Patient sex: F
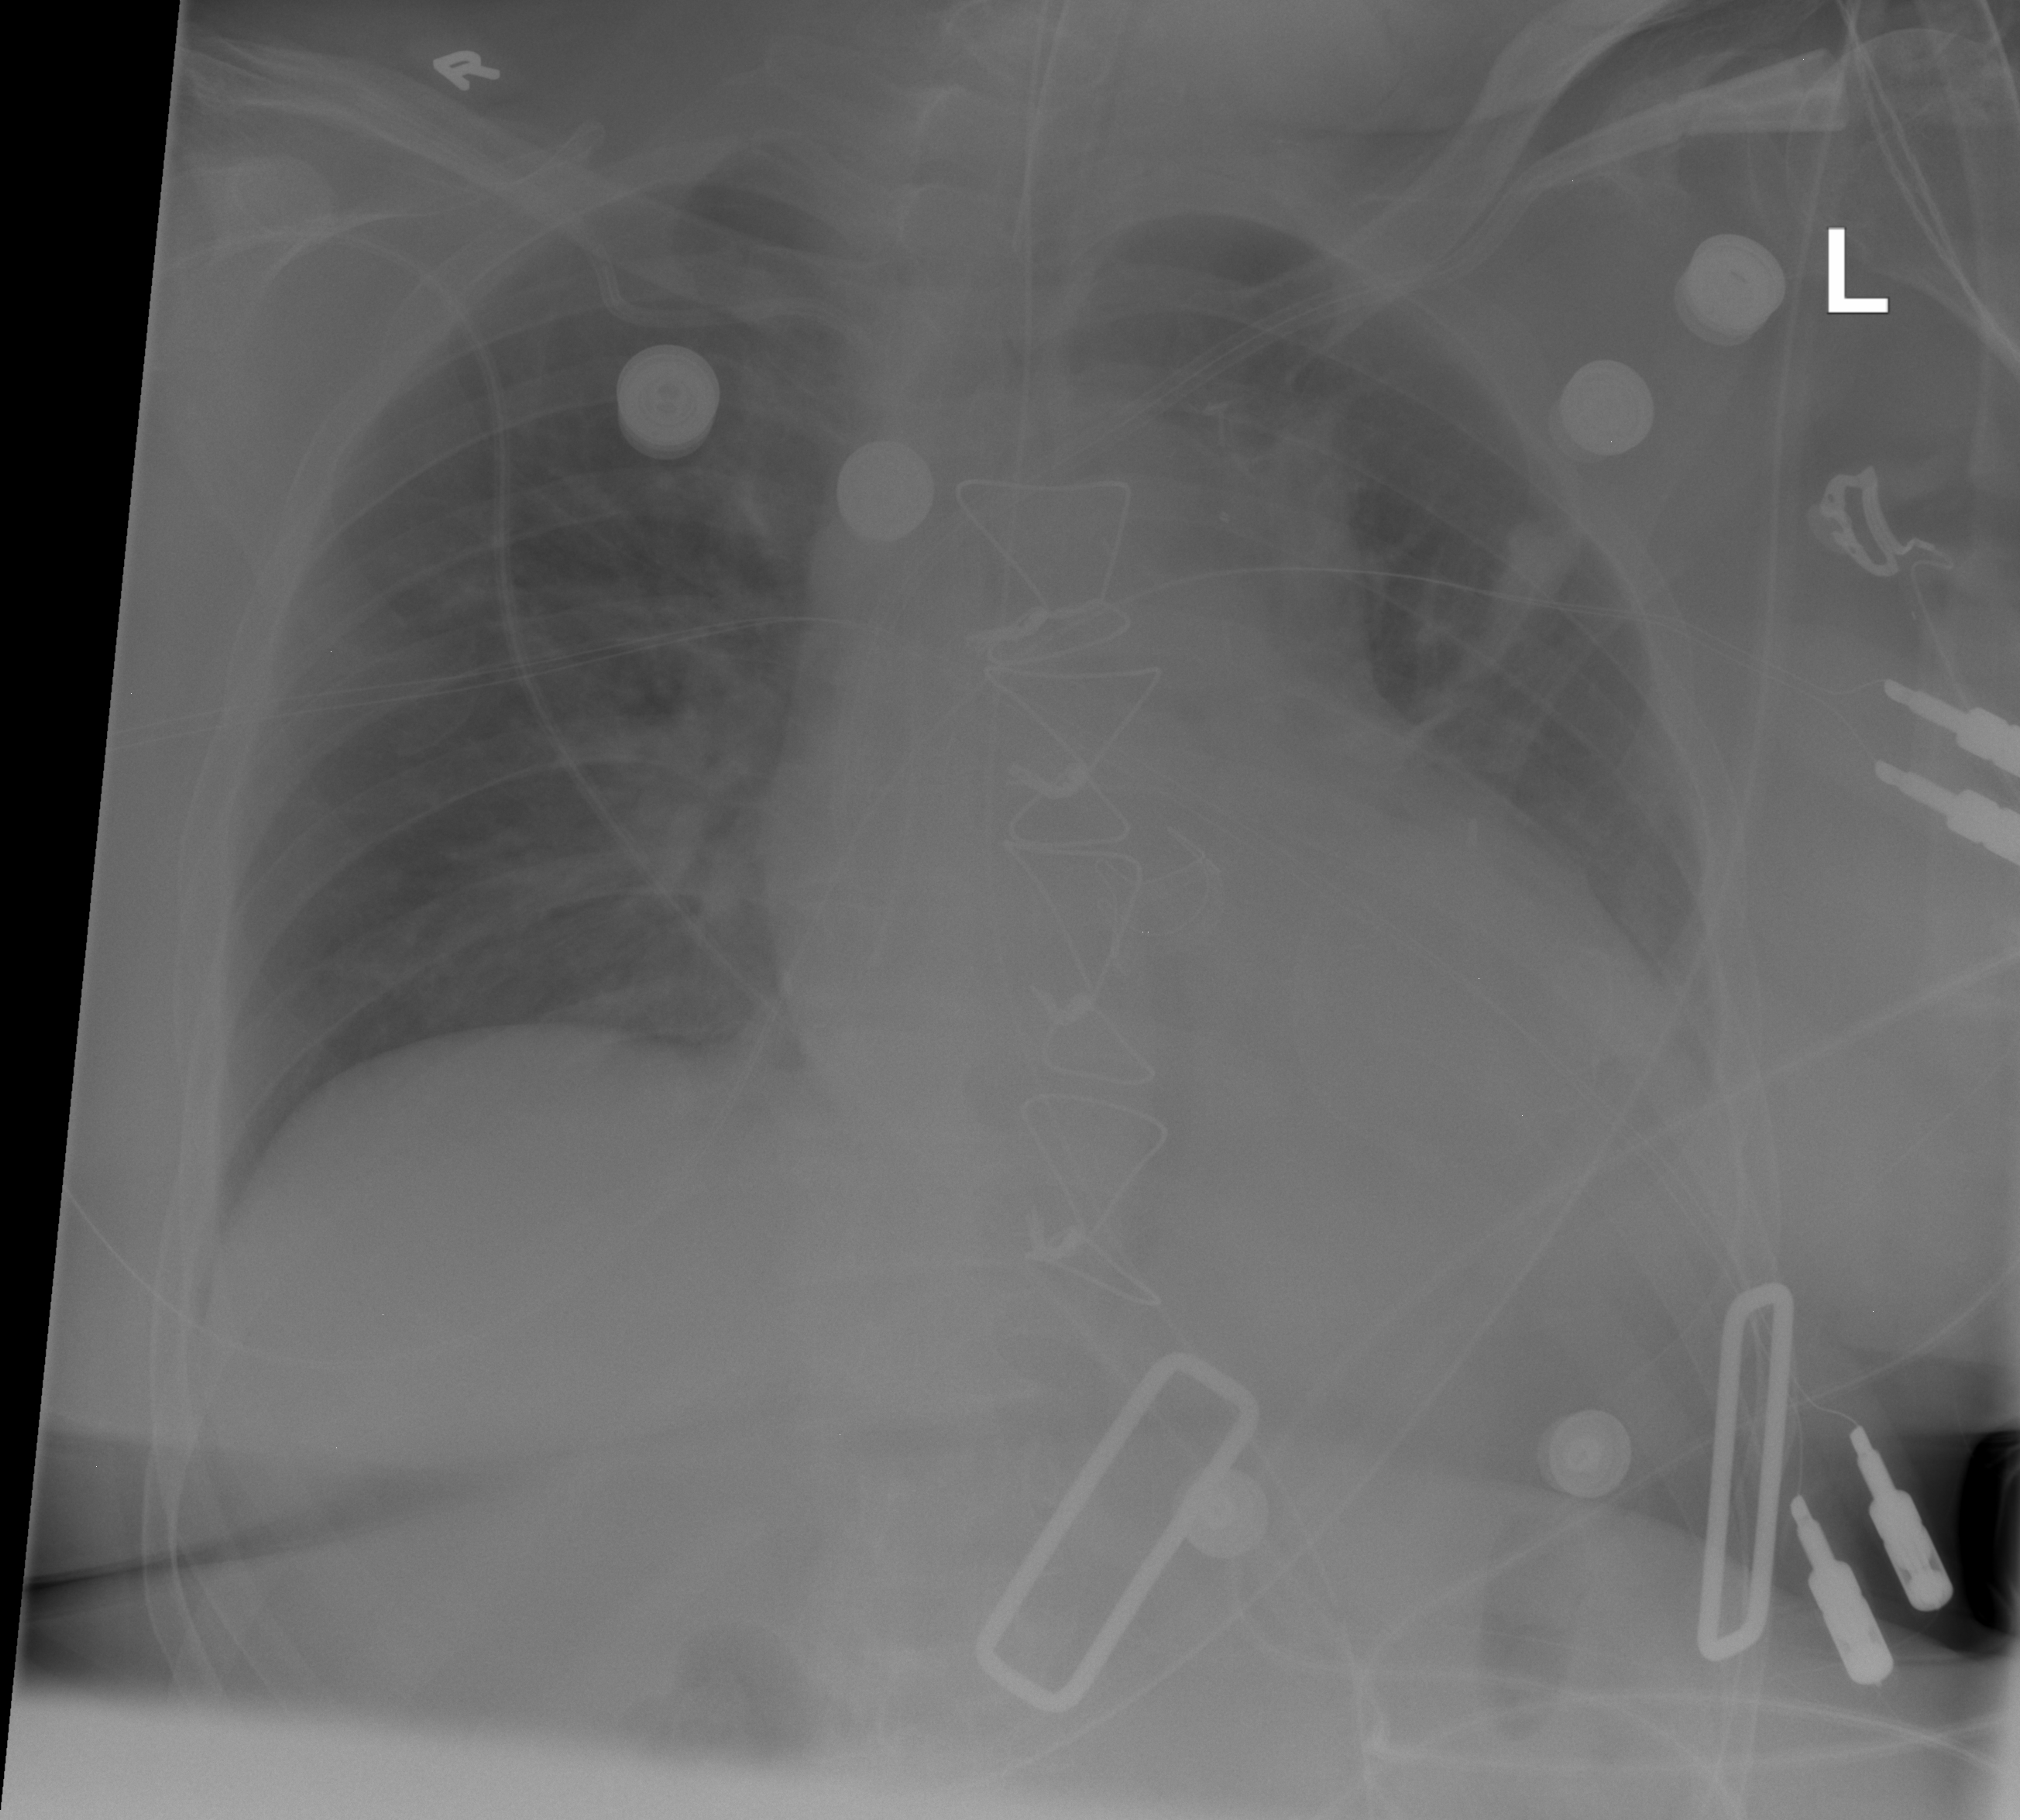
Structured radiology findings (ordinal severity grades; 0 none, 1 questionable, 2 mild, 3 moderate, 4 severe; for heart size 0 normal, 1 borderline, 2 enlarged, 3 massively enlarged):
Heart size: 2
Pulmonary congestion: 2
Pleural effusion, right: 1
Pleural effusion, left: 1
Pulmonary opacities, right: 1
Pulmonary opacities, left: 0
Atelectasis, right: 1
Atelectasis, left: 1